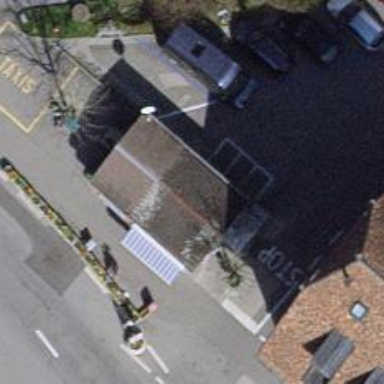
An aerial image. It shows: Kiosk.